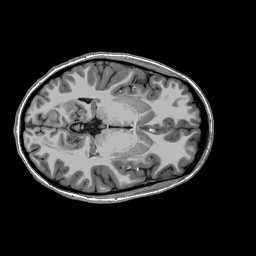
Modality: T1w
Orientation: coronal
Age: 23
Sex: female